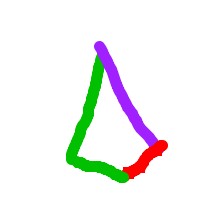
Shape: kite